Question: I want to design a UI in which i will be displaying large amount of text content followed by a single button. User cam scroll down the text content but the button should remain at the bottom of the screen visible all the time. Vlingo application available at android market uses similar kind of UI as show in figure below:

I have tried putting the text content in a scrollView and button outside scrollView but doing this the button cutts off the screen. Here is XML layout i tried:
'''
<LinearLayout xmlns:android="http://schemas.android.com/apk/res/android"
android:orientation="vertical"
android:layout_width="fill_parent"
android:layout_height="wrap_content">
<ScrollView
android:layout_width="match_parent"
android:layout_height="match_parent"
android:background="@drawable/background" >
<RelativeLayout
android:id="@+id/relativeLayout1"
android:layout_width="match_parent"
android:layout_height="300dp" >
<TextView
android:id="@+id/txtMsgHd"
android:layout_width="wrap_content"
android:layout_height="wrap_content"
android:layout_alignParentLeft="true"
android:layout_alignParentRight="true"
android:layout_alignParentTop="true"
android:layout_marginLeft="10dp"
android:layout_marginTop="20dp"
android:text="@string/message"
android:layout_marginRight="10dp"
android:textAppearance="?android:attr/textAppearanceLarge" />
<TextView
android:id="@+id/txtMsg1"
android:layout_marginLeft="10dp"
android:layout_marginRight="10dp"
android:layout_width="wrap_content"
android:layout_height="wrap_content"
android:layout_alignParentLeft="true"
android:layout_below="@+id/txtMsgHd"
android:text="@string/main_ex_msg1" />
</RelativeLayout>
</ScrollView>
<RelativeLayout
android:id="@+id/relativeLayout2"
android:layout_width="match_parent"
android:layout_height="wrap_content" >
<Button
android:id="@+id/btnSpeak"
android:layout_width="wrap_content"
android:layout_height="wrap_content"
android:layout_alignParentLeft="true"
android:layout_alignParentRight="true"
android:layout_alignParentTop="true"
android:text="@string/speak_now" />
</RelativeLayout>
'''
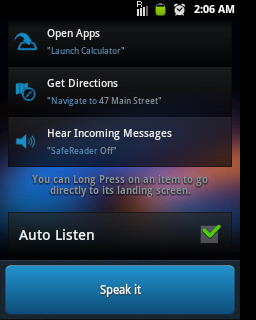
Answer: I would think about using a listview to do this vs. a scroll with a lot of text views etc. but for the sake of just answering the question if all you are trying to do is make the scroll view not overlap or push down the bottom button I would do something like the following
NOTE: had to remove any resource references so it's kind of messy but you should get the idea
'''
<RelativeLayout xmlns:android="http://schemas.android.com/apk/res/android"
android:orientation="vertical"
android:layout_width="fill_parent"
android:layout_height="fill_parent">
<ScrollView
android:layout_width="match_parent"
android:layout_height="match_parent" android:layout_above="@+id/btnSpeak">
<LinearLayout android:layout_width="match_parent" android:layout_height="match_parent" android:orientation="vertical">
<TextView
android:id="@+id/txtMsgHd"
android:layout_width="wrap_content"
android:layout_height="wrap_content"
android:layout_alignParentLeft="true"
android:layout_alignParentRight="true"
android:layout_alignParentTop="true"
android:layout_marginLeft="10dp"
android:layout_marginTop="20dp"
android:text="Msg A"
android:layout_marginRight="10dp"
android:textAppearance="?android:attr/textAppearanceLarge" />
<TextView
android:id="@+id/txtMsgHd"
android:layout_width="wrap_content"
android:layout_height="wrap_content"
android:layout_alignParentLeft="true"
android:layout_alignParentRight="true"
android:layout_alignParentTop="true"
android:layout_marginLeft="10dp"
android:layout_marginTop="20dp"
android:text="Msg B"
android:layout_marginRight="10dp"
android:textAppearance="?android:attr/textAppearanceLarge" />
<TextView
android:id="@+id/txtMsgHd"
android:layout_width="wrap_content"
android:layout_height="wrap_content"
android:layout_alignParentLeft="true"
android:layout_alignParentRight="true"
android:layout_alignParentTop="true"
android:layout_marginLeft="10dp"
android:layout_marginTop="20dp"
android:text="Msg C"
android:layout_marginRight="10dp"
android:textAppearance="?android:attr/textAppearanceLarge" />
<TextView
android:id="@+id/txtMsgHd"
android:layout_width="wrap_content"
android:layout_height="wrap_content"
android:layout_alignParentLeft="true"
android:layout_alignParentRight="true"
android:layout_alignParentTop="true"
android:layout_marginLeft="10dp"
android:layout_marginTop="20dp"
android:text="Msg D"
android:layout_marginRight="10dp"
android:textAppearance="?android:attr/textAppearanceLarge" />
<TextView
android:id="@+id/txtMsgHd"
android:layout_width="wrap_content"
android:layout_height="wrap_content"
android:layout_alignParentLeft="true"
android:layout_alignParentRight="true"
android:layout_alignParentTop="true"
android:layout_marginLeft="10dp"
android:layout_marginTop="20dp"
android:text="Msg E"
android:layout_marginRight="10dp"
android:textAppearance="?android:attr/textAppearanceLarge" />
<TextView
android:id="@+id/txtMsgHd"
android:layout_width="wrap_content"
android:layout_height="wrap_content"
android:layout_alignParentLeft="true"
android:layout_alignParentRight="true"
android:layout_alignParentTop="true"
android:layout_marginLeft="10dp"
android:layout_marginTop="20dp"
android:text="Msg F"
android:layout_marginRight="10dp"
android:textAppearance="?android:attr/textAppearanceLarge" />
<TextView
android:id="@+id/txtMsgHd"
android:layout_width="wrap_content"
android:layout_height="wrap_content"
android:layout_alignParentLeft="true"
android:layout_alignParentRight="true"
android:layout_alignParentTop="true"
android:layout_marginLeft="10dp"
android:layout_marginTop="20dp"
android:text="Msg A"
android:layout_marginRight="10dp"
android:textAppearance="?android:attr/textAppearanceLarge" />
<TextView
android:id="@+id/txtMsgHd"
android:layout_width="wrap_content"
android:layout_height="wrap_content"
android:layout_alignParentLeft="true"
android:layout_alignParentRight="true"
android:layout_alignParentTop="true"
android:layout_marginLeft="10dp"
android:layout_marginTop="20dp"
android:text="Msg B"
android:layout_marginRight="10dp"
android:textAppearance="?android:attr/textAppearanceLarge" />
<TextView
android:id="@+id/txtMsgHd"
android:layout_width="wrap_content"
android:layout_height="wrap_content"
android:layout_alignParentLeft="true"
android:layout_alignParentRight="true"
android:layout_alignParentTop="true"
android:layout_marginLeft="10dp"
android:layout_marginTop="20dp"
android:text="Msg C"
android:layout_marginRight="10dp"
android:textAppearance="?android:attr/textAppearanceLarge" />
<TextView
android:id="@+id/txtMsgHd"
android:layout_width="wrap_content"
android:layout_height="wrap_content"
android:layout_alignParentLeft="true"
android:layout_alignParentRight="true"
android:layout_alignParentTop="true"
android:layout_marginLeft="10dp"
android:layout_marginTop="20dp"
android:text="Msg D"
android:layout_marginRight="10dp"
android:textAppearance="?android:attr/textAppearanceLarge" />
<TextView
android:id="@+id/txtMsgHd"
android:layout_width="wrap_content"
android:layout_height="wrap_content"
android:layout_alignParentLeft="true"
android:layout_alignParentRight="true"
android:layout_alignParentTop="true"
android:layout_marginLeft="10dp"
android:layout_marginTop="20dp"
android:text="Msg E"
android:layout_marginRight="10dp"
android:textAppearance="?android:attr/textAppearanceLarge" />
<TextView
android:id="@+id/txtMsgHd"
android:layout_width="wrap_content"
android:layout_height="wrap_content"
android:layout_alignParentLeft="true"
android:layout_alignParentRight="true"
android:layout_alignParentTop="true"
android:layout_marginLeft="10dp"
android:layout_marginTop="20dp"
android:text="Msg F"
android:layout_marginRight="10dp"
android:textAppearance="?android:attr/textAppearanceLarge" />
<TextView
android:id="@+id/txtMsg1"
android:layout_marginLeft="10dp"
android:layout_marginRight="10dp"
android:layout_width="wrap_content"
android:layout_height="wrap_content"
android:layout_alignParentLeft="true"
android:layout_below="@+id/txtMsgHd"
android:text="Msg 1" />
</LinearLayout>
</ScrollView>
<Button
android:id="@+id/btnSpeak"
android:layout_width="wrap_content"
android:layout_height="wrap_content"
android:layout_alignParentBottom="true"
android:layout_alignParentLeft="true"
android:layout_alignParentRight="true"
android:text="Speak Now" />
</RelativeLayout>
'''